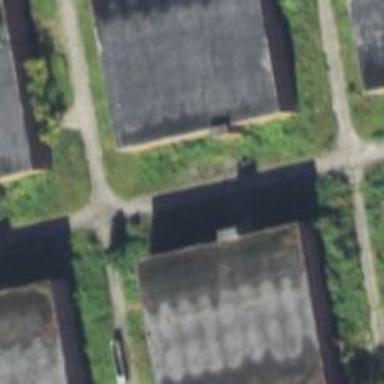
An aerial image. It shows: Abandoned building.